Question: I have a client machine with Windows 7 Professional installed on it. In order to run my latest application, I installed .Net Framework version 4.0 Full, download from <URL>. My application works fine.
However, there is another application developed in .Net framework 3.5. When I try to execute that application, I get an error:
> C:\Windows\Microsoft.Net\Framework642.0.50727\mscorepe.dll is either
not designed to run on Windows or it contains an error ...

I have tried removing .Net framework 4.0 and reinstalling it again and I tried repairing it, but nothing seems to work. The error remains.
I have tried installing .Net framework 3.5 separately, but I can't install it since a newer version (4.0) is already installed on the machine.
The application with version 3.5 works fine on other client machines, so I guess the issue is isolated to .Net framework installation on that particular machine.
Is there any way to repair 'mscorpe.dll' or re-install .Net framework 3.5 ?
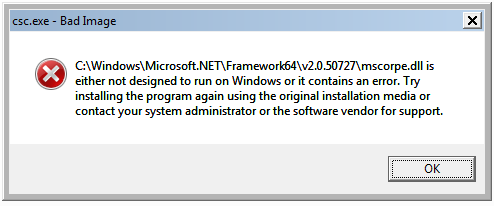
Answer: First, verify that the file is corrupt and that it cannot be repaired automatically.
Run:
'''
sfc /scanfile=C:\Windows\Microsoft.Net\Framework642.0.50727\mscorepe.dll
'''
If you see the message:
'''
Windows Resource Protection found corrupt files but was unable to fix some of them.
'''
It means that both the file and the backup file that Windows uses to perform the repair are damaged.
Windows cannot automatically repair the file and this particular file is not replaced when you reinstall the .Net 3.5 framework.
---
To restore the file manually:
1. Install 7-Zip (the 32-bit x86 version).
2. Open an administrative command prompt.
3. Insert a copy of Windows 7 Professional into the DVD drive or mount the ISO image.
4. Run the following commands from the administrative command prompt.
---
Take ownership of the file:
'''
takeown /f C:\Windows\Microsoft.Net\Framework642.0.50727\mscorpe.dll
'''
Grant the necessary permissions to overwrite the file:
'''
icacls C:\Windows\Microsoft.Net\Framework642.0.50727\mscorpe.dll /GRANT ADMINISTRATORS:F
'''
Replace the file with the original from the installation DVD. Note, that this assumes that the DVD is available on the D: drive. Change the drive letter, if necessary, to suit your setup.
'''
"C:\Program Files (x86)-Zipz.exe" e D:\sources\install.wim -oC:\Windows\Microsoft.Net\Framework642.0.50727\ 4\windows\Microsoft.Net\Framework642.0.50727\mscorpe.dll
'''
Enter 'Y' when prompted to overwrite the file.
---
1. Ensure that the .Net 3.5 Windows feature is enabled and retest your application.
'mscorpe.dll''C:\Windows\Microsoft.Net\Framework642.0.50727\'